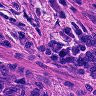
Metastatic tissue present: yes